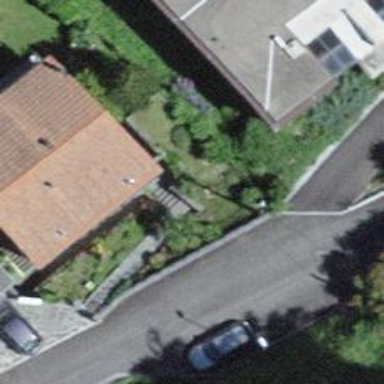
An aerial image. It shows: Set of steps on the road.